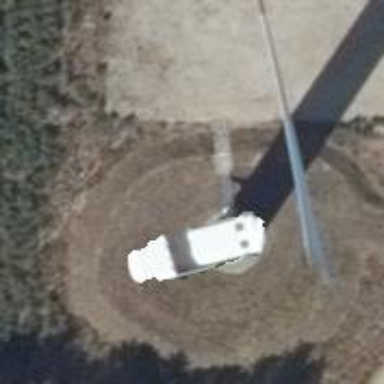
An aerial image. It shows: Wind generator powered by wind turbine.